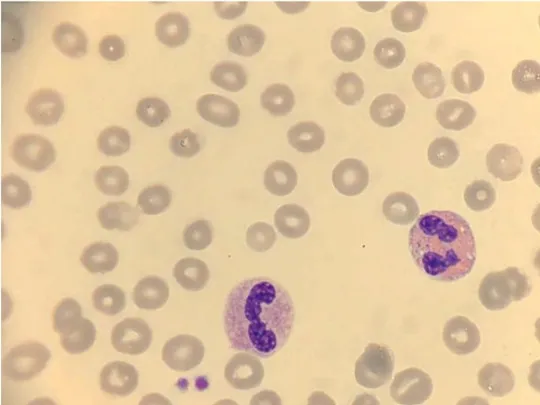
(C) Blood smear, 9 days after vaccination.
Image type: medical_photograph (skin_photograph)